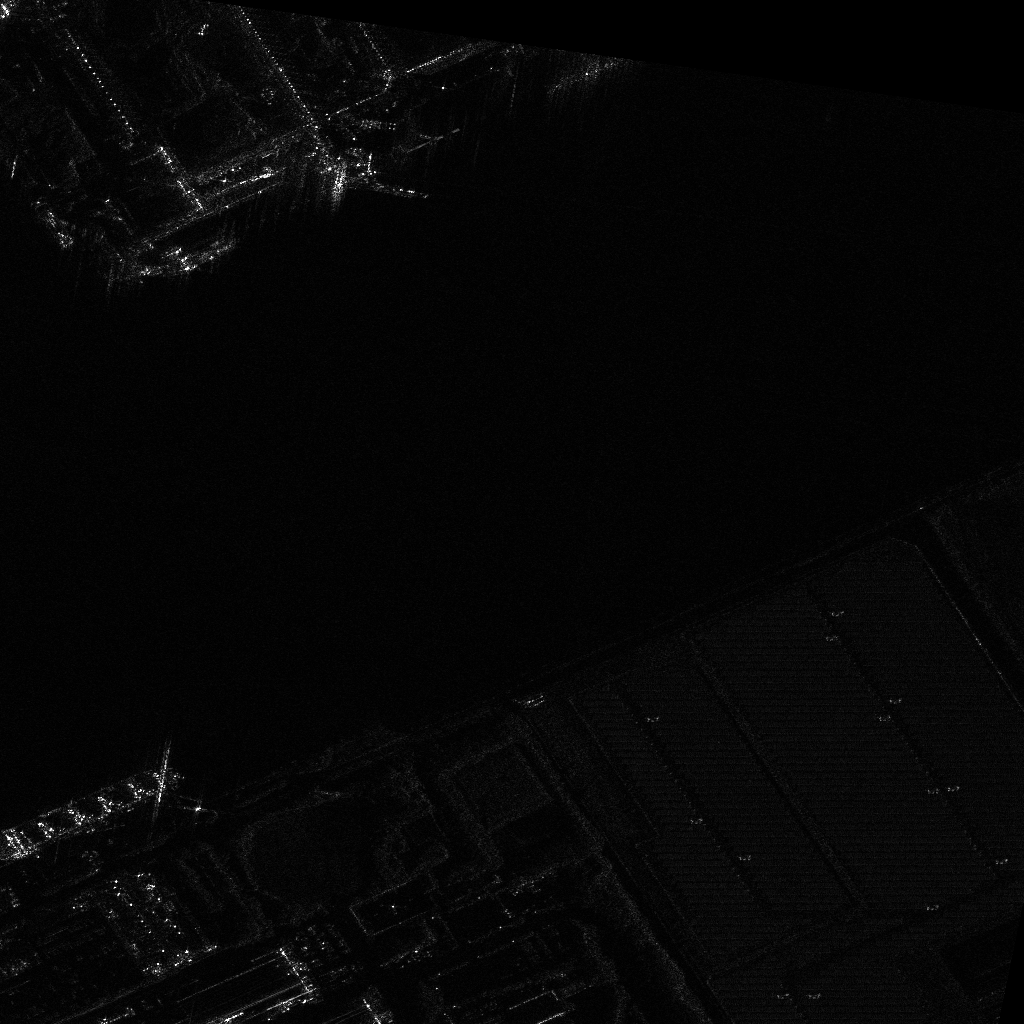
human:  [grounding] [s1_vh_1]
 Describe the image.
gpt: In the satellite image, there is  <ref>1 medium ore-oil </ref> <box>[[6, 68, 10, 88, 70]]</box> located at bottom left,  <ref>1 large container </ref> <box>[[16, 17, 19, 31, 63]]</box> located at top left.